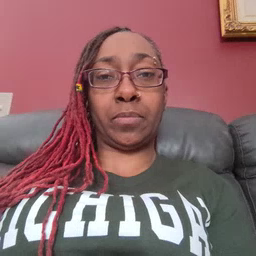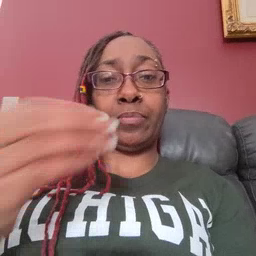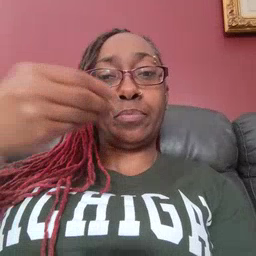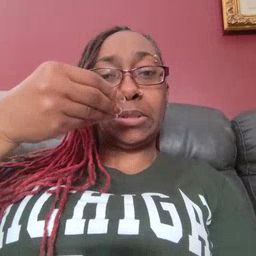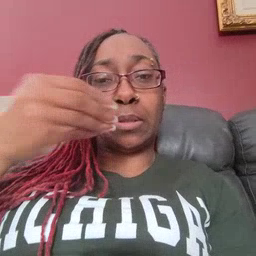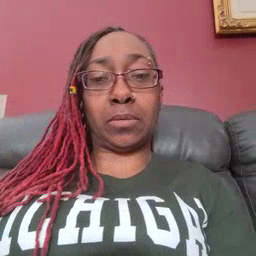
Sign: pizza